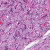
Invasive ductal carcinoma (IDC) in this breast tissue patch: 0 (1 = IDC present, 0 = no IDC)